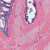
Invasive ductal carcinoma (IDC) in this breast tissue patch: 0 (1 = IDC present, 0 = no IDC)